Question: I have encountered with this problem often. Couldn't think of a way to how to face this. Now I got this excellent forum!! I'm sure experts here will help me with this.
This is not a problem about a specific code segment like thing. I am capable (as I think) of doing some advance projects in java. It means, simply, I can finish the project to give the exact result.
But the problem is, though I can finish it some how, I'm not satisfied with the management of the classes etc. Actually I don't know how to properly manage it. I'll explain considering the project I'm currently working on (I'm not a professional coder, this will be for my self learning).
I'm working on a database management system (MySQL + Java). There I'm hoping to implement several features there. The flow will be, roughly, like this.
'''
1. Login
2. Main window
'''
Main window will be like this.

In the left panel you can select what you need to do.
'''
Eg.
*. Add some entries to the database
*. Search database
*. Other..(will be add later)
'''
Can some one please tell me how to manage all those things, two frames and several panels.
What I've done is like this.
I've written a 'managerClass' which has the main method. Then It'll call 'loginFrame' first. After validation, 'loginFrame' calls a method in 'managerClass', to load 'mainFrame'. But I keep a reference to the 'managerClass' in all the frames, panels etc.. as I save all the required info in 'managerClass', like user name ect..
But when modifying and debugging, things become really really difficult. As I haven't done thing according to any specific rule. I'll have to modify almost all the classes to do a slight modification. I've though a lot and sea
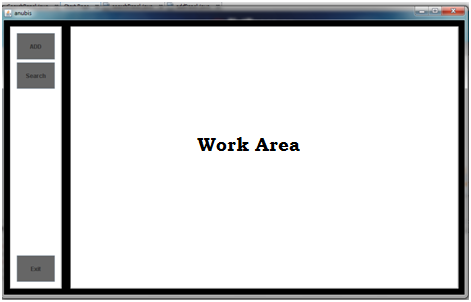
Answer: From what I can understand of your application, your main issue is the coupling between your components and the different layers of the application (presentation, interaction control, domain logic). I would suggest using two design patterns (or styles) that may help here:
1. Model-View-Presenter: separates the Model/Domain logic from the presentation (View) from the logic of controlling user interactions. I've used it recently in a large application and I've found it really helps to separate concerns in a clean way and makes testing much more simple. Please don't confuse it with the Model-View-Controller model, which is close, but have many issues. There's a nice article by Martin Fowler describing these two patterns
2. Adopt an event based interaction between your components. Instead of the Login frame calling the Manager class, make it fire an event ("user authenticated"), which is handle by the interested components. For example, you may have a small user account details panel in the main window which is not displayed until this event is triggered. Unfortunately, I'm not aware of any event framework for plain Java (which I suspect if the what you are using for development) The one I use is for Google Web Toolkit.